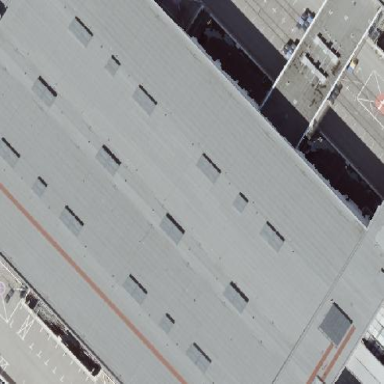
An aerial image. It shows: Section of the building dedicated to exhibitions - exhibition hall.